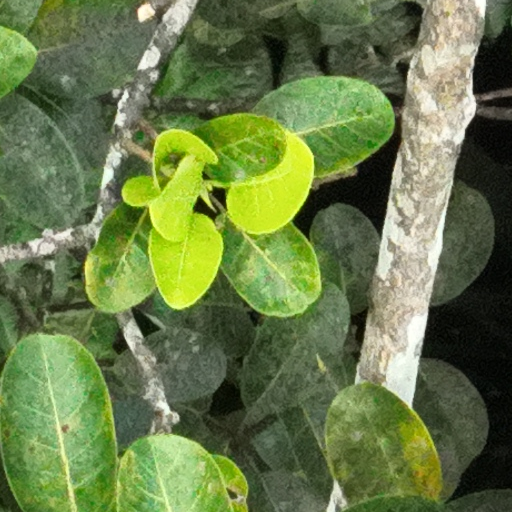
Species: Ficus insipida
GBIF accepted scientific name: Ficus insipida
Crown area (m\u00b2): 388.321